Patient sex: F
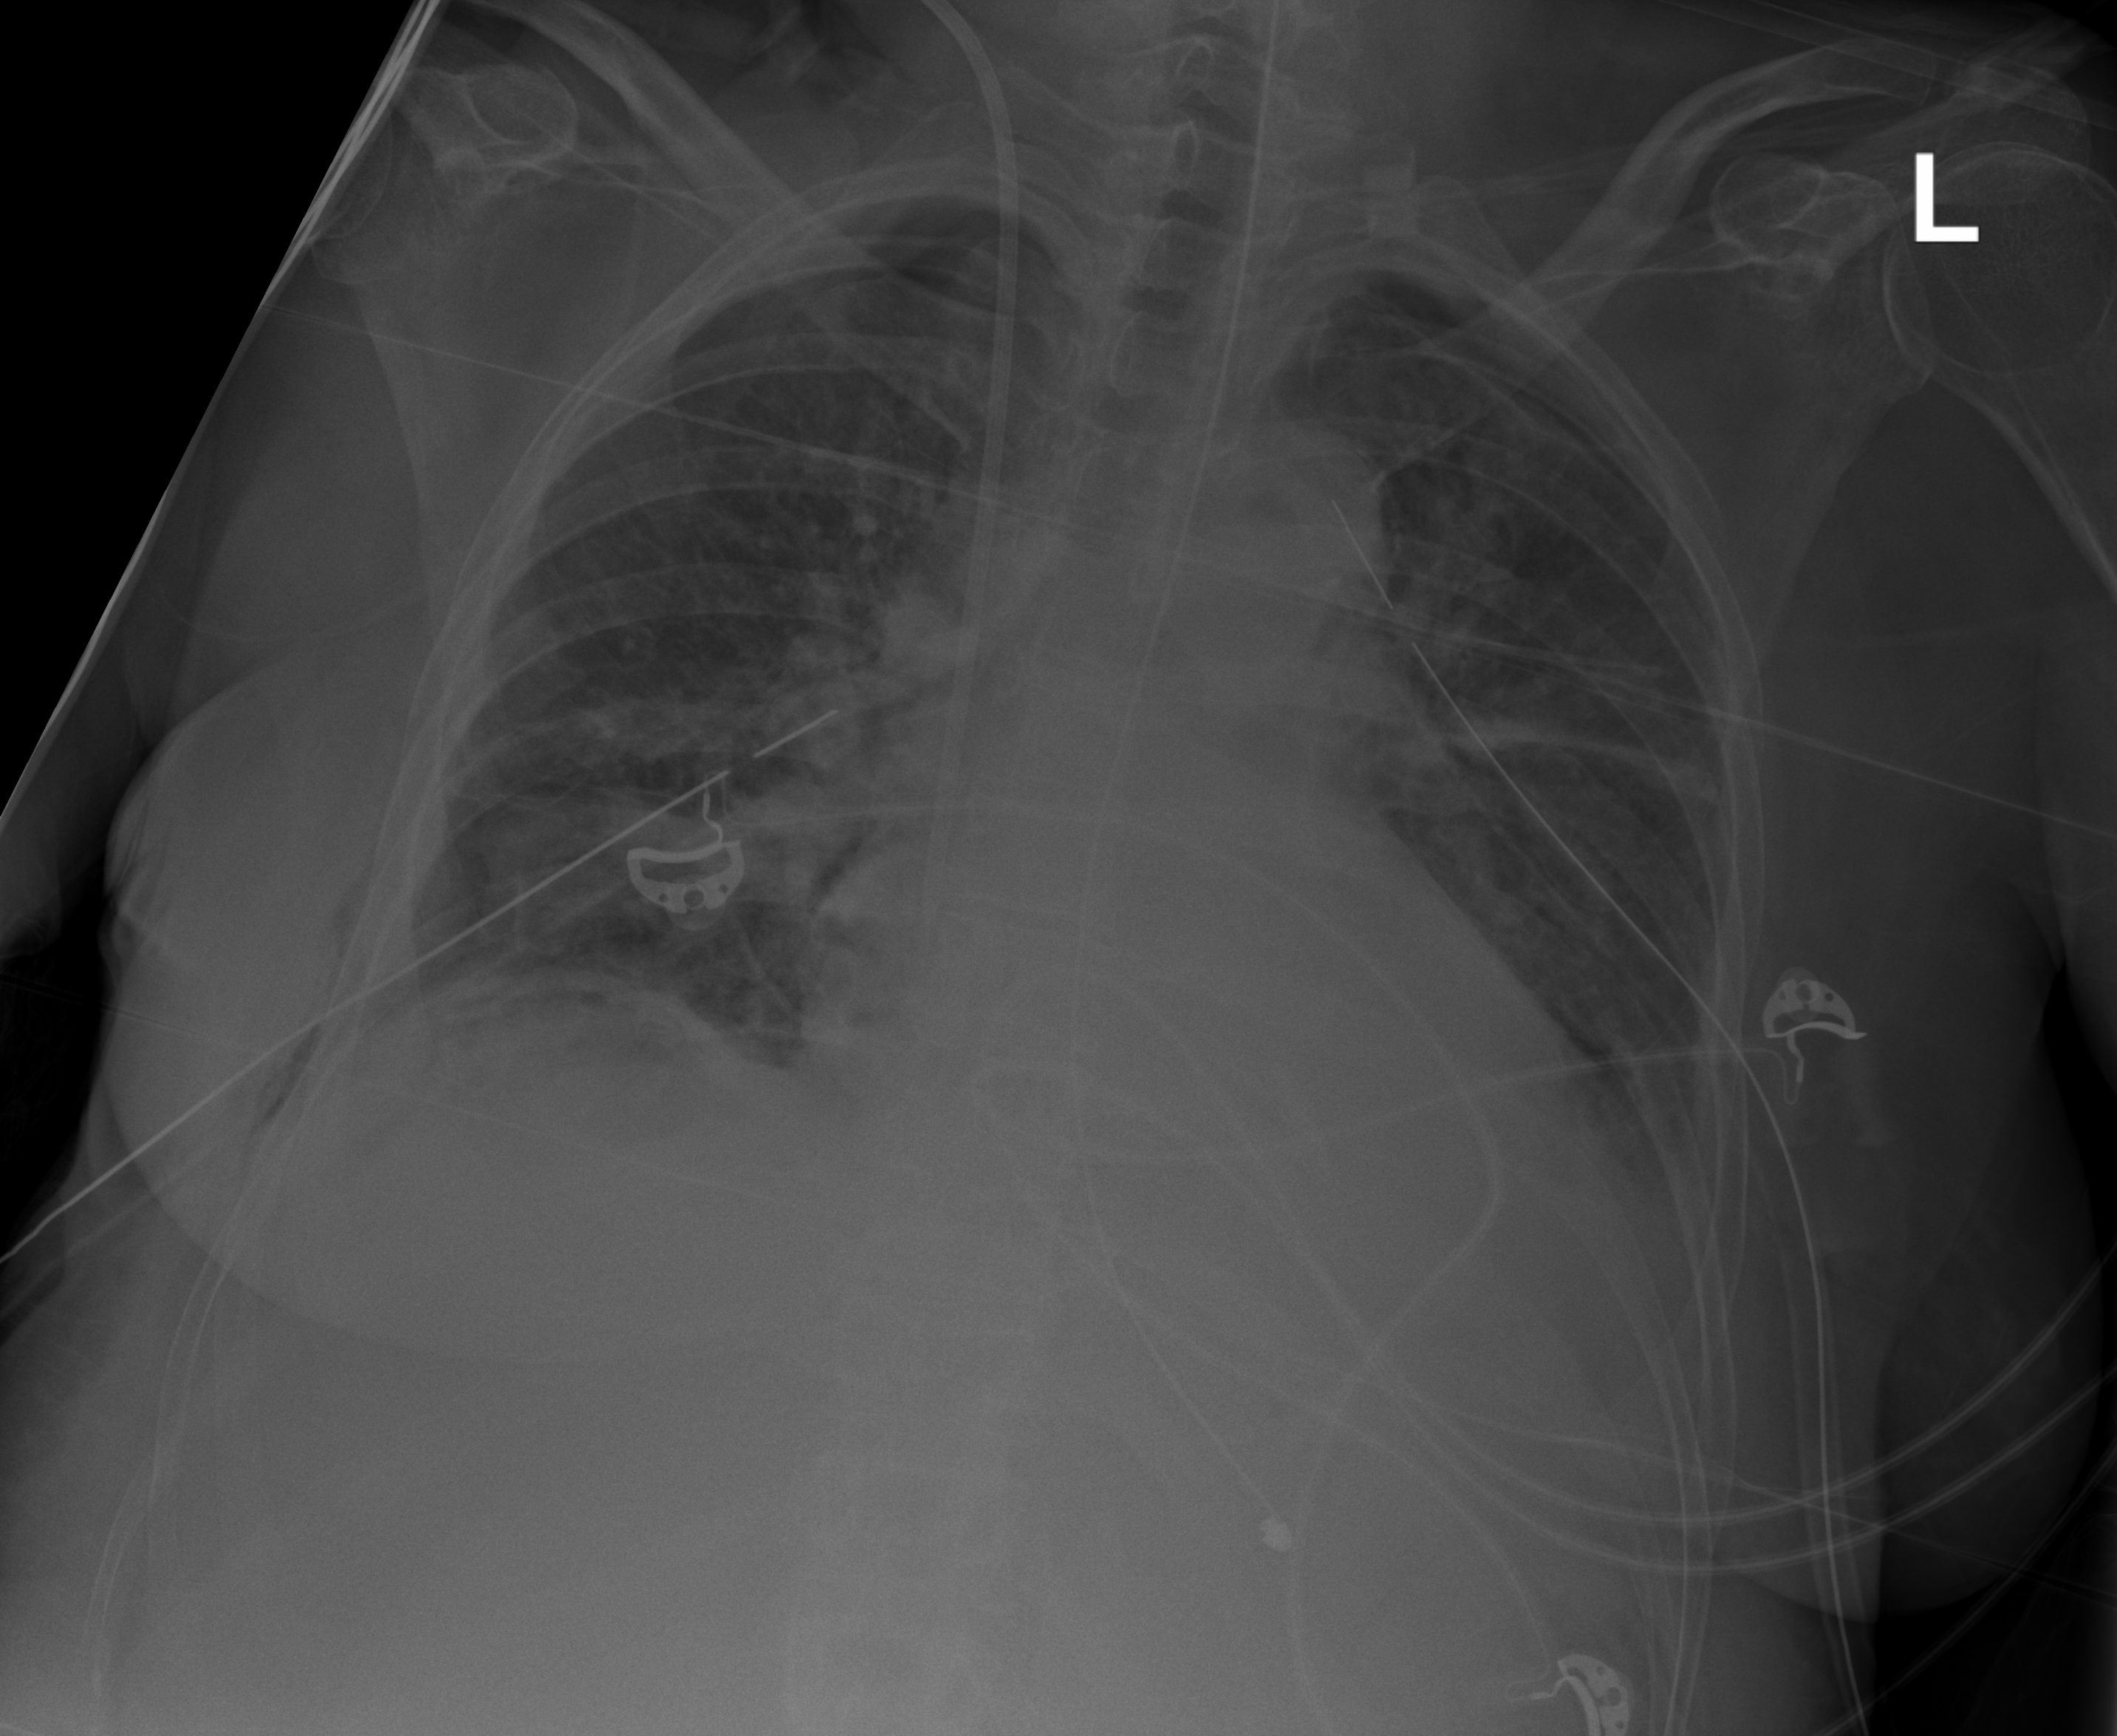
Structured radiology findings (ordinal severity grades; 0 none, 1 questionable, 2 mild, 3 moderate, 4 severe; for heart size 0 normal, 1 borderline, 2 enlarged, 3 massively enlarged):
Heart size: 2
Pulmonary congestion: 2
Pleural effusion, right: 0
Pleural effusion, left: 3
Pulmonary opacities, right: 3
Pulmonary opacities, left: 0
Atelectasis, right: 2
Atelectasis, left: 2